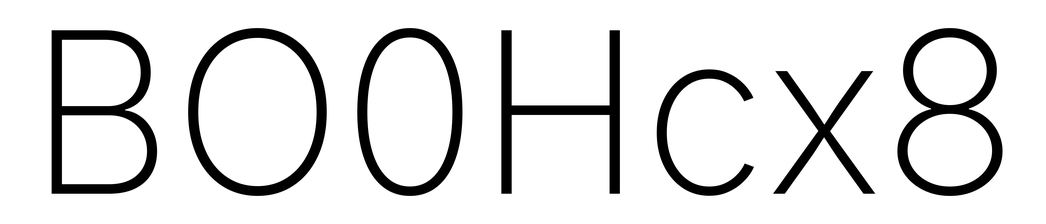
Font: Inter_ExtraLight